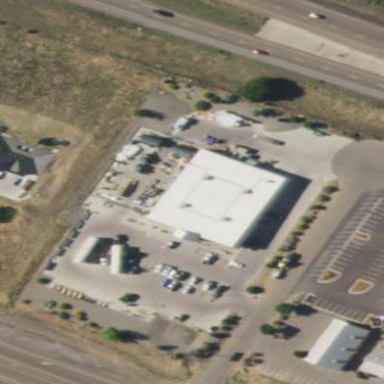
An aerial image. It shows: Country store within building.